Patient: sex M, age 46
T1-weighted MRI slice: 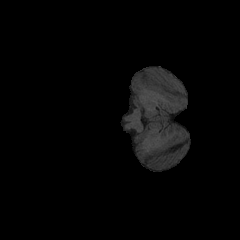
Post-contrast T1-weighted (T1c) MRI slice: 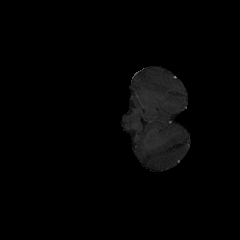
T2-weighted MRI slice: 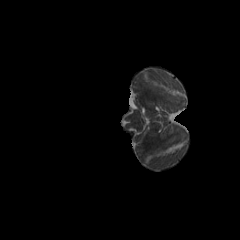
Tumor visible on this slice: no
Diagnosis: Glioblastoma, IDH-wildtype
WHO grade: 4